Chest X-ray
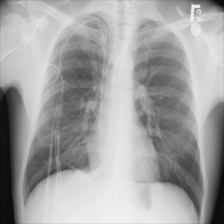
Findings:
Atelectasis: negative
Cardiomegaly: negative
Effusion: negative
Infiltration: negative
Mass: negative
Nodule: negative
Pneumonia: negative
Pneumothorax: negative
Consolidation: negative
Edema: negative
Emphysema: negative
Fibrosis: negative
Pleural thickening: negative
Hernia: negative